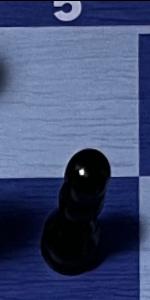
Label: Pawn_Black